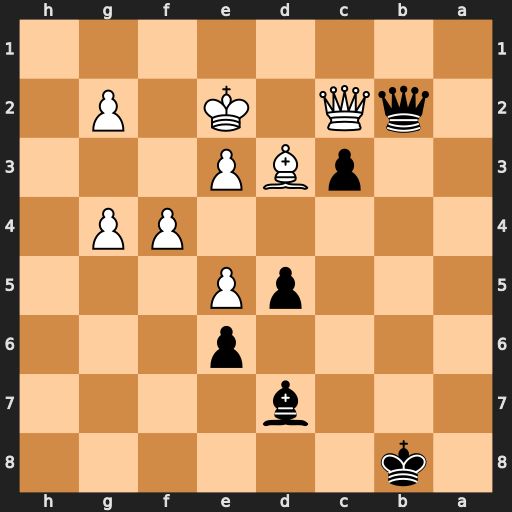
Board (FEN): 1k6/3b4/4p3/3pP3/5PP1/2pBP3/1qQ1K1P1/8
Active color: b
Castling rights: -
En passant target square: -
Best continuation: Bb5 Qxb2 cxb2 Bxb5 b1=Q